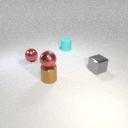
small gray metal cube to the right of small cyan rubber cylinder